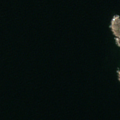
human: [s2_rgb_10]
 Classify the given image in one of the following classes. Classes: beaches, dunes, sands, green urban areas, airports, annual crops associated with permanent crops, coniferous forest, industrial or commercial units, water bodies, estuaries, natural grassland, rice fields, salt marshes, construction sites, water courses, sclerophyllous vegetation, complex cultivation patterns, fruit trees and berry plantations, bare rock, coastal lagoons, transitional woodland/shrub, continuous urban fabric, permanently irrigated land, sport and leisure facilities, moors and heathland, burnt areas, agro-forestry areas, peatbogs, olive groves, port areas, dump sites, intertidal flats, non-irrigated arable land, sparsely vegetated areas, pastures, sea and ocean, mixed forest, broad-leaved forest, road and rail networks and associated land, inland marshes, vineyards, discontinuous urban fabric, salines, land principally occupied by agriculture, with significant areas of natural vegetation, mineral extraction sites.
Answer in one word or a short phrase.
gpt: sea and ocean